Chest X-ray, AP view. Patient: 49 years old, sex M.
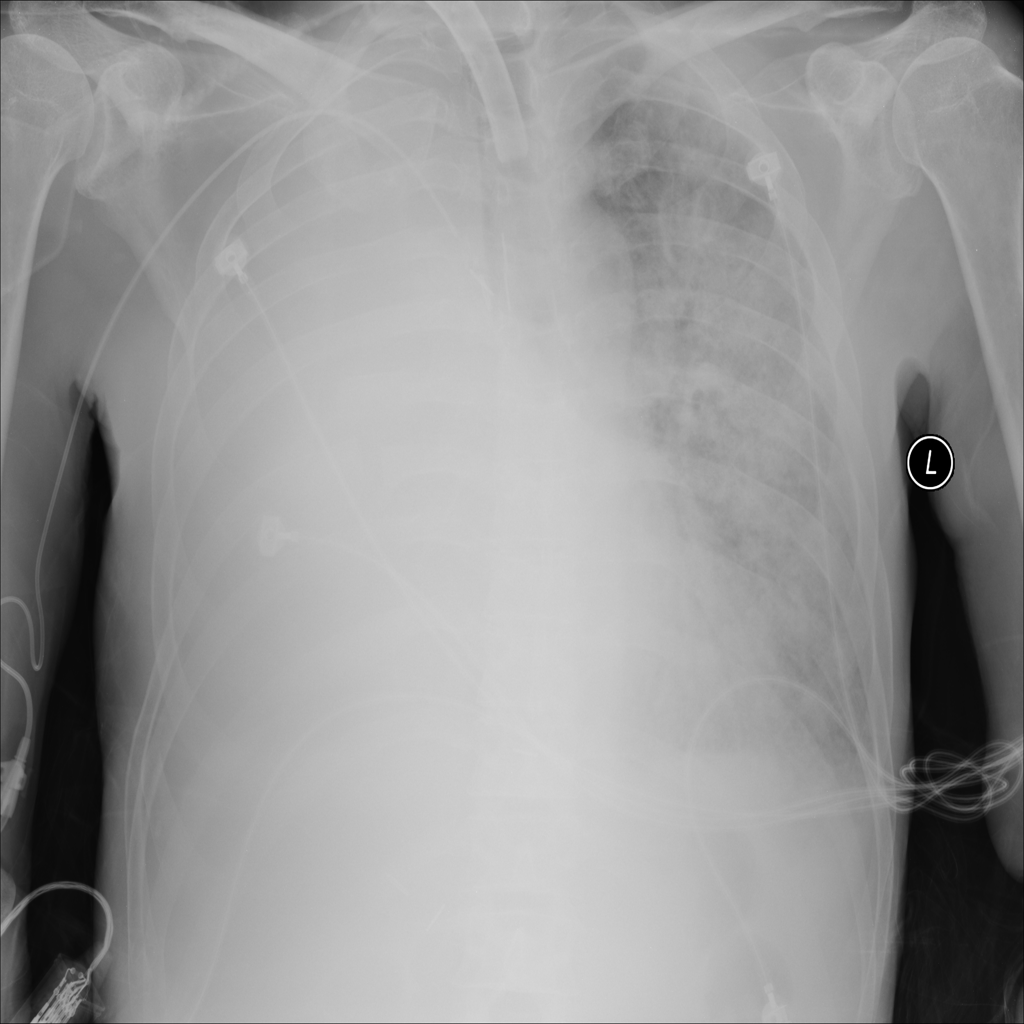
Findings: Infiltration